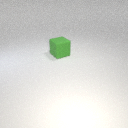
large green rubber cube